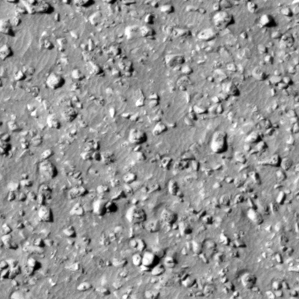
Label: non_frost